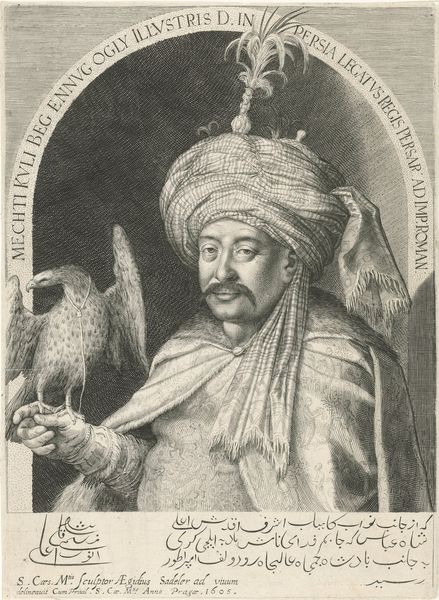
Titel: Portret van Mechti Kuli Beg
Künstler: Aegidius Sadeler
Standort: Amsterdam
Institution: Rijksmuseum
Schlagwörter: falke, feder, hand, mann, umhang, vogel, zeichnung, bart, schnurrbart, arm, gesicht, kleidung, bildnis, portrait, mantel, schrift, bogen, kopftuch, inschrift, deutsch, stich, portal, arabisch, turban, persien, araber, latein, falken, arabische schrift, palmschmuck